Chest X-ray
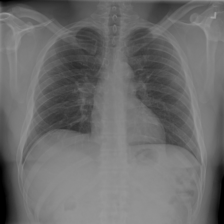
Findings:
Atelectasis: negative
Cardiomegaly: negative
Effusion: negative
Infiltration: positive
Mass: negative
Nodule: negative
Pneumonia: negative
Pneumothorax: negative
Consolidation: negative
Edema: negative
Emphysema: negative
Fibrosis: negative
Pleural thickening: negative
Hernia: negative